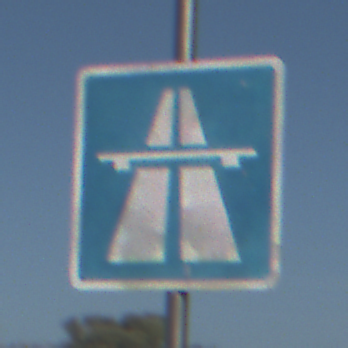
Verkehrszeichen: Autobahn
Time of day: MorningAfternoon
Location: Outdoor (Nature)
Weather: Clear
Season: NotSpecified
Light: Natural